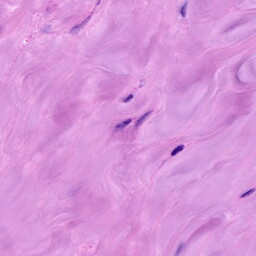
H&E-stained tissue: Breast